Question: I would like to use the same look and feel as the menu bar when clicking on a uicollectionviewcell as looks here:

However, instead of cut I would like to write move
Is it possible? I saw some answers - but they all asked to implement my own UIActionSheet - but I would like it to look like a menu and not an action sheet
Is it possible?
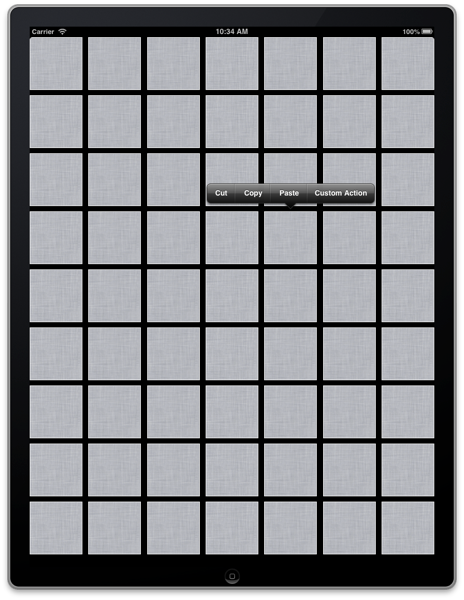
Answer: In case anyone else needs:
here is the <URL>:
'''
UIMenuItem *menuItem = [[UIMenuItem alloc] initWithTitle:@"Edit" action:@selector(editMe:)];
UIMenuItem *menuItem2 = [[UIMenuItem alloc] initWithTitle:@"Move" action:@selector(moveMe:)];
UIMenuItem *menuItem3 = [[UIMenuItem alloc] initWithTitle:@"DeleteMe" action:@selector(deletePlate:)];
[[UIMenuController sharedMenuController] setMenuItems:[NSArray arrayWithObjects:menuItem,menuItem2,menuItem3, nil]];
'''
'''
-(BOOL)collectionView:(UICollectionView *)collectionView canPerformAction:(SEL)action forItemAtIndexPath:(NSIndexPath *)indexPath withSender:(id)sender{
if (action == @selector(editMe:) || action == @selector(moveMe:) || action == @selector(deleteMe:))
return YES;
return NO;
}
-(BOOL)collectionView:(UICollectionView *)collectionView shouldShowMenuForItemAtIndexPath:(NSIndexPath *)indexPath{
return YES;
}
'''
. For instance:
'''
-(void)editMe:(UIMenuController *)menuController{
}
'''